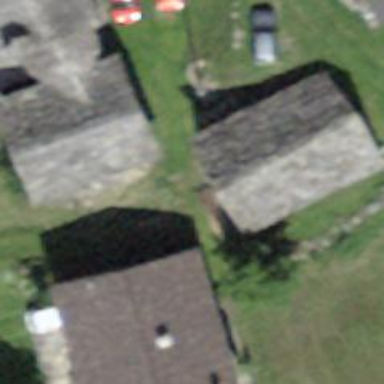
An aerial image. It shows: Simple and straightforward house.